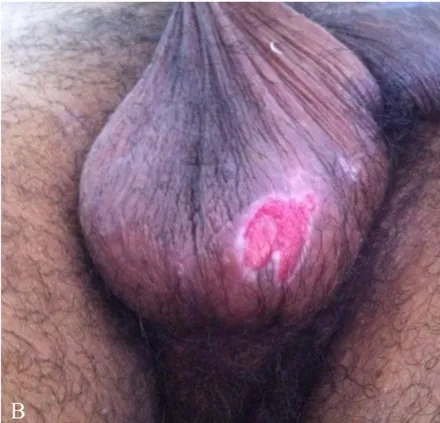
Genital ulcer.
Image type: medical_photograph (skin_photograph)